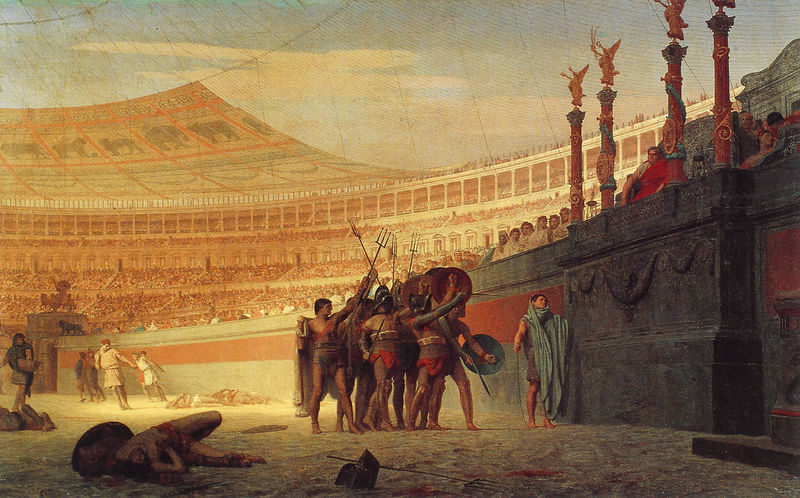
Titel: Die Gladiatoren
Künstler: Jean-Léon Gérôme
Institution: New Haven, Connecticut Yale University Art Gallery
Schlagwörter: gruppe, kampf, kämpfer, mann, schatten, umhang, menschen, sand, männer, säule, säulen, tiere, tuch, tod, sonne, gewand, tribüne, zuschauer, figuren, kaiser, arena, ränge, schild, blut, tote, verletzte, helm, arkaden, rom, römer, sterben, antik, spiele, tunika, sieger, sklaven, römisch, elefanten, cäsar, circus, gladiator, gladiatoren, kolosseum, nero, sonnensegel, massen, wilde tiere, dreizack, kolloseum, verlierer, forke, spartakus, tribüe, ave cäsar